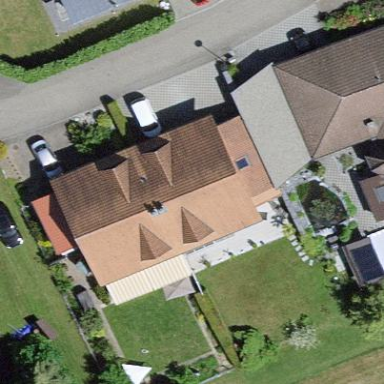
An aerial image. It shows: Semidetached house.